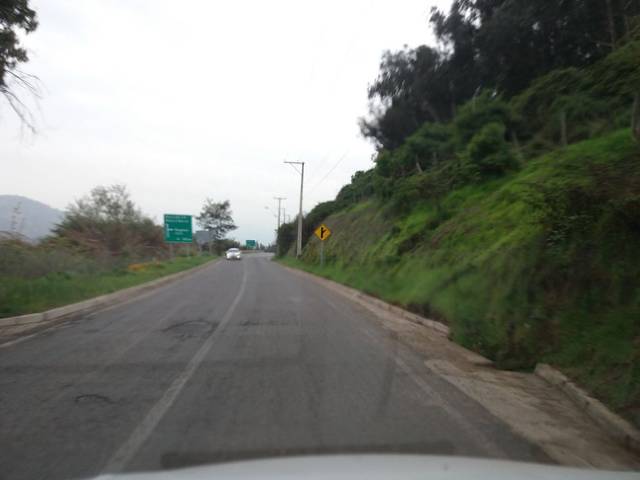
Region: Chile
Coordinates: -32.787, -71.155